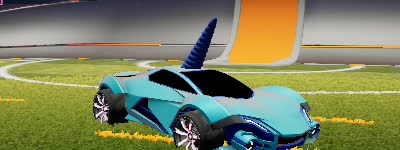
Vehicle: werewolf